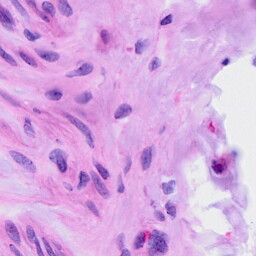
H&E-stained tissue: Ovarian